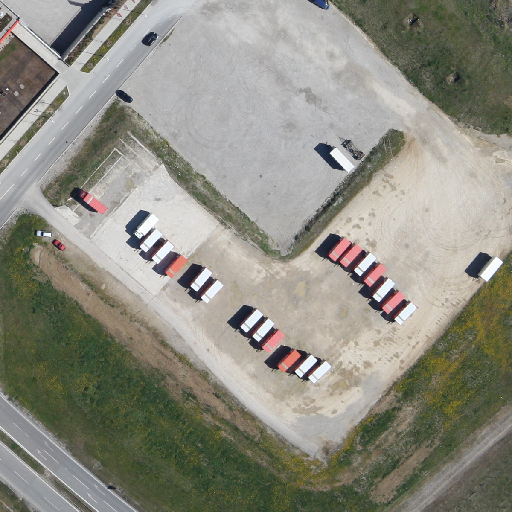
Referring expression: vehicle